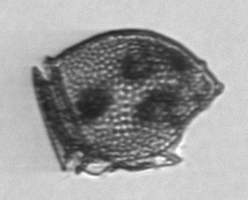
Label: Dinophysis_norvegica